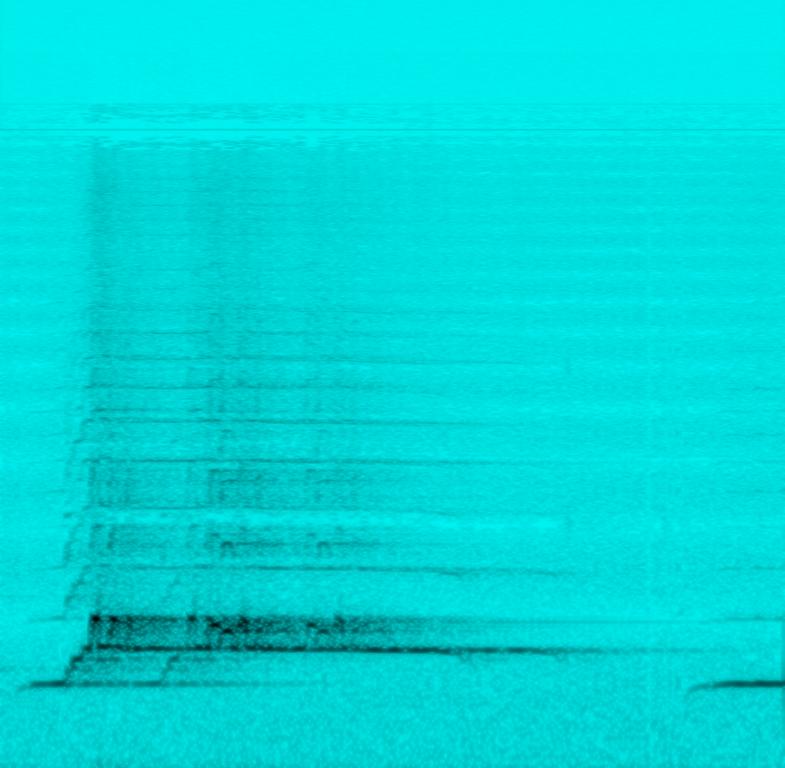
Here we have a flute which has a lot of echo and reverb applied to it. The music is relaxing, serene, tranquil. It would be suitable as meditation music.